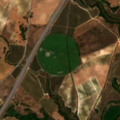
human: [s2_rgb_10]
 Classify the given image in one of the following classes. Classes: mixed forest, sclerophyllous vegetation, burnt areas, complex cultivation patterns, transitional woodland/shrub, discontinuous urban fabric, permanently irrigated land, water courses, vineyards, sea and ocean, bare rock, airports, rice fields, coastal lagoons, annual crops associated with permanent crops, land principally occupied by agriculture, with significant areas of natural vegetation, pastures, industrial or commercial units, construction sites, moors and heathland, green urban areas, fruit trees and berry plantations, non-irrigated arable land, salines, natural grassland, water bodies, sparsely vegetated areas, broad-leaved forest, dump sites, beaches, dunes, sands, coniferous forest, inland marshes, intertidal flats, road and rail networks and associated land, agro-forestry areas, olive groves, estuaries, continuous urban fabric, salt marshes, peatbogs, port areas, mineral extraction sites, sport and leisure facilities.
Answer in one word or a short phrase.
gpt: non-irrigated arable land, permanently irrigated land, olive groves